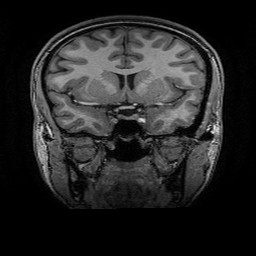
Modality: T1w
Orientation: sagittal
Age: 21
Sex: female
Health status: healthy
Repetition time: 2.53 s
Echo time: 0.0034 s